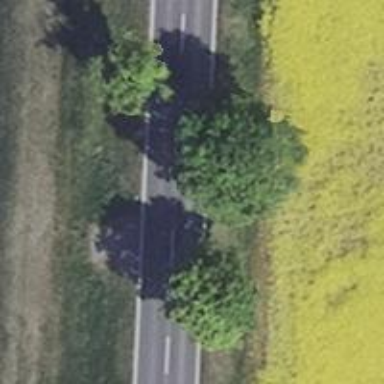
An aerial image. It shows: Deciduous broadleaved tree.